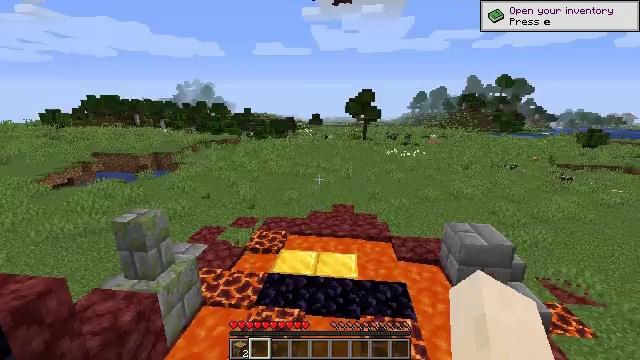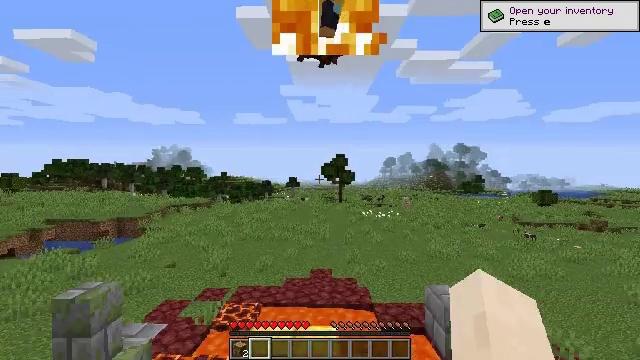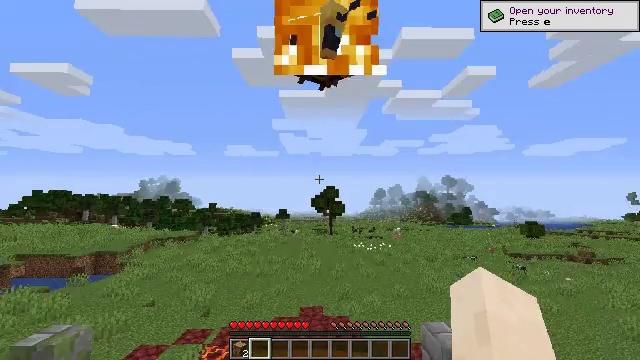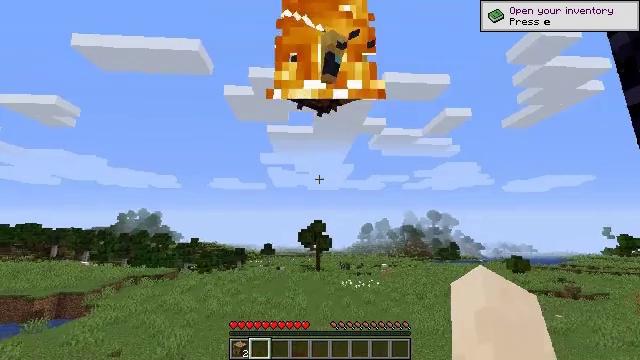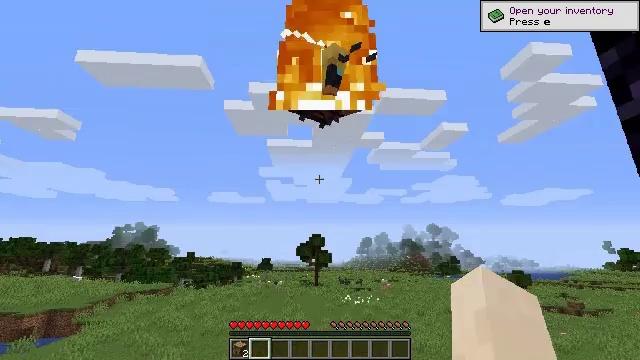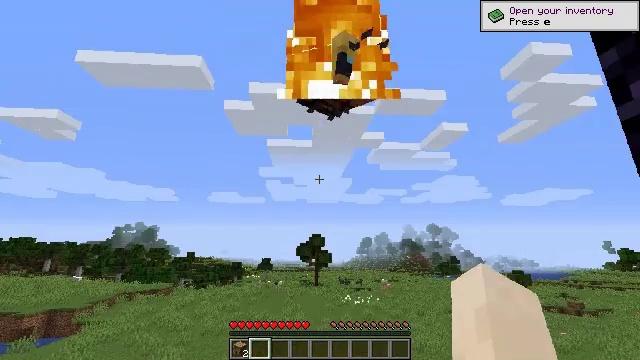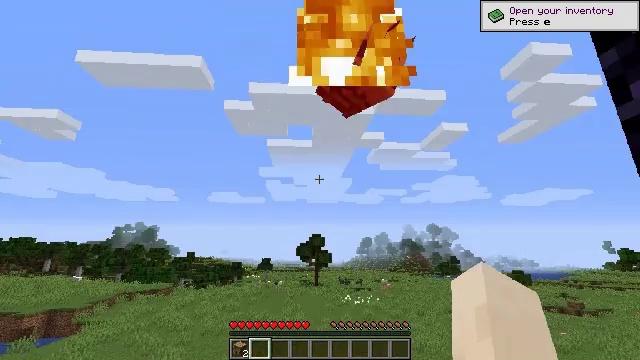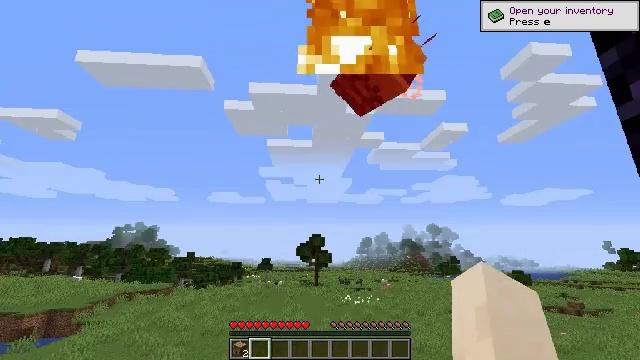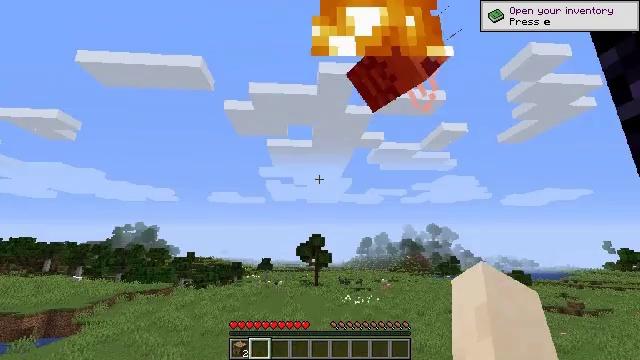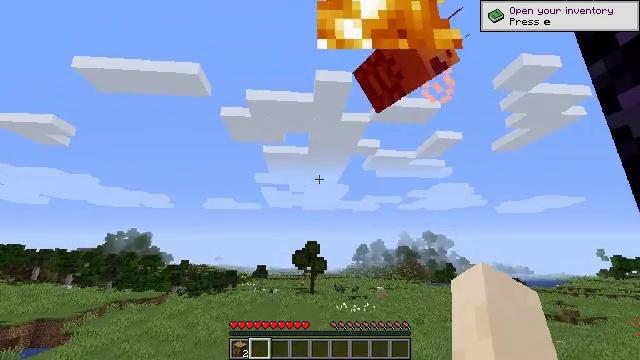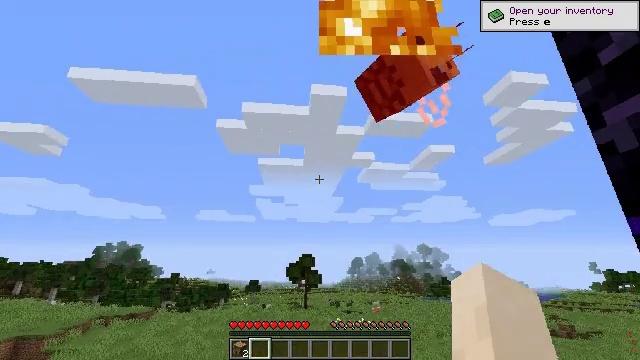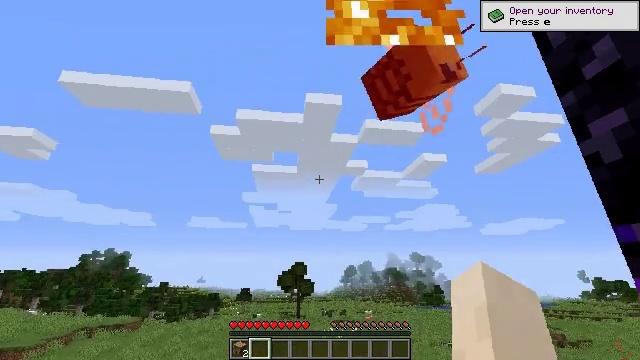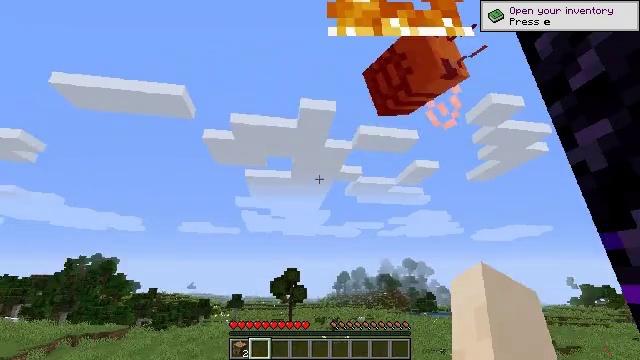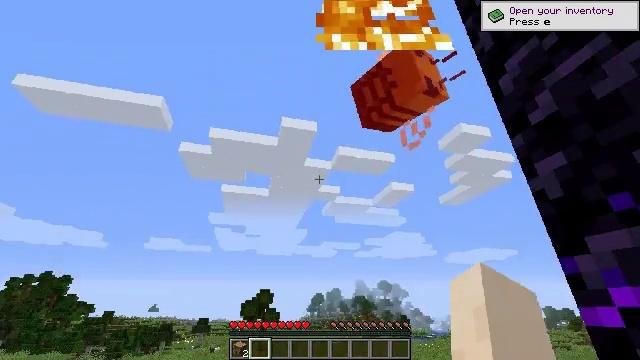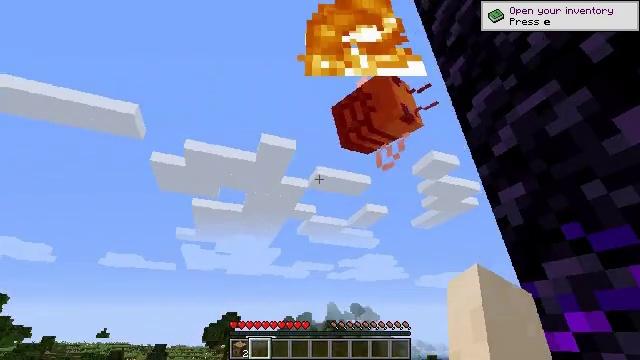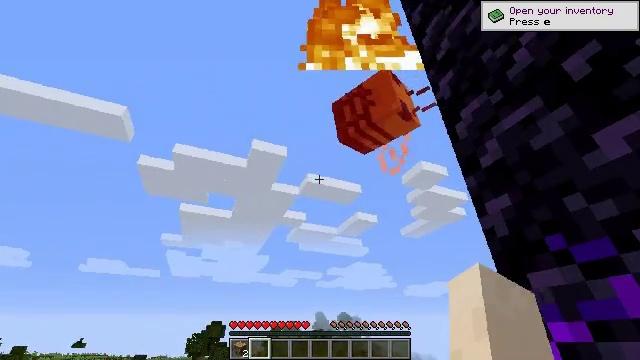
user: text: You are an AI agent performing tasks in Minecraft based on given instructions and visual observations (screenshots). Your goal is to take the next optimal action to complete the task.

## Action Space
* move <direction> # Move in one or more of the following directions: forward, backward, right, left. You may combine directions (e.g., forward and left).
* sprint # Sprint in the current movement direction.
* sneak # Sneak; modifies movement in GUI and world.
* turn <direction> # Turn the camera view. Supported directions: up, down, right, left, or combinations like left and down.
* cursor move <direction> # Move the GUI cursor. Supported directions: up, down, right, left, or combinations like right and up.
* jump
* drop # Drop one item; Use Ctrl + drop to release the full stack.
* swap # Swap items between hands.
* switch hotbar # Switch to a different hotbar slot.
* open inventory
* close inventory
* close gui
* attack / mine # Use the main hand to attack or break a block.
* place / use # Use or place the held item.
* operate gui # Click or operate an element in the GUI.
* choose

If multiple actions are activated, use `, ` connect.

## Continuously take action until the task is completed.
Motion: motion action
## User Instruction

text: Break the magma block to collect it.
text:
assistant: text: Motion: turn right and up
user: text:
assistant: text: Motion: turn right and up
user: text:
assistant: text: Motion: turn right and up
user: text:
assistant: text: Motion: turn up
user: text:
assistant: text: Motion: no_op
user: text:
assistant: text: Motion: no_op
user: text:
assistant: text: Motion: no_op
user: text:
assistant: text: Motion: no_op
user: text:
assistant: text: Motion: turn up
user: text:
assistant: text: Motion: turn right and up
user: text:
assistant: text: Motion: turn right and up
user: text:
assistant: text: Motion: turn right and up
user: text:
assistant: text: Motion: turn right and up
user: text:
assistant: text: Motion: turn right and up
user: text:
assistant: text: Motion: turn right and up
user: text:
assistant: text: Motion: turn right
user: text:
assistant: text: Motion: turn right
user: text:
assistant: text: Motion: turn right
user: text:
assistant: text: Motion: turn right
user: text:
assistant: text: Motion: turn right
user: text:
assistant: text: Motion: turn right
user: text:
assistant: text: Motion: turn right
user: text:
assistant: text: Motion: turn right
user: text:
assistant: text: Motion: turn right
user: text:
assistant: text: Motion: turn right
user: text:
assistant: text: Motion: turn right
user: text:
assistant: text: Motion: turn right
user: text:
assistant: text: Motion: turn right
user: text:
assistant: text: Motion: turn right
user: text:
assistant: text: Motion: turn right